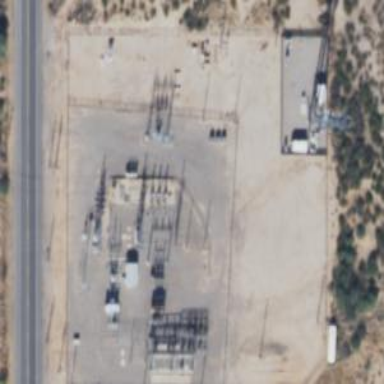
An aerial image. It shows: Switch used for power control.